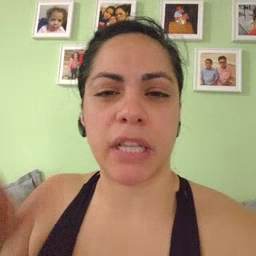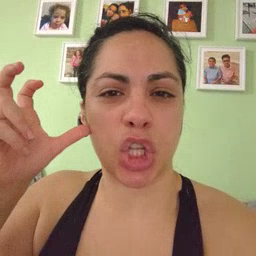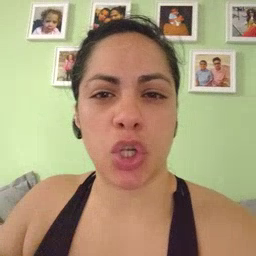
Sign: hear